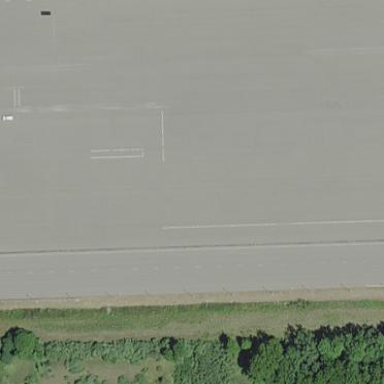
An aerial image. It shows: Asphalt track.